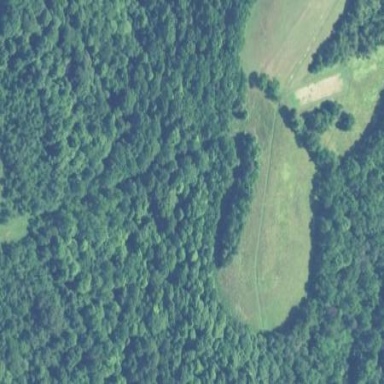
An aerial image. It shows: Serene woodland landscape.